Question: Can this be done ?
Below are snippets of what is not working, failing with exception:

'''
function SendBytesJS() {
var control1 = document.getElementById('sl1');
bytes = new Array(1, 2, 3);
control1.Content.MainPage.SendBytesSL(bytes);
}
'''
and
'''
public partial class MainPage : UserControl
{
public MainPage()
{
InitializeComponent();
System.Windows.Browser.HtmlPage.RegisterScriptableObject("MainPage", this);
}
[System.Windows.Browser.ScriptableMember]
public void SendBytesSL(byte[] bytes)
{
// never gets here
}
}
'''
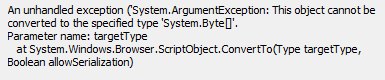
Answer: The HTML bridge does not support byte arrays and Javascript only understands integer and float (actually double).
An array is passed as 'object[]' and numbers are always passed as 'double'. Hence your code needs to look more like the following:-
'''
// Warning untested code
[ScriptableMember]
public void SendBytesSL(object[] arrayIn)
{
byte[] bytes = arrayIn.Select(o => Convert.ToByte(o)).ToArray();
}
'''